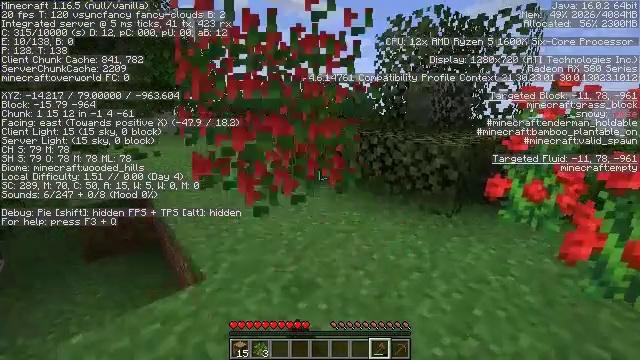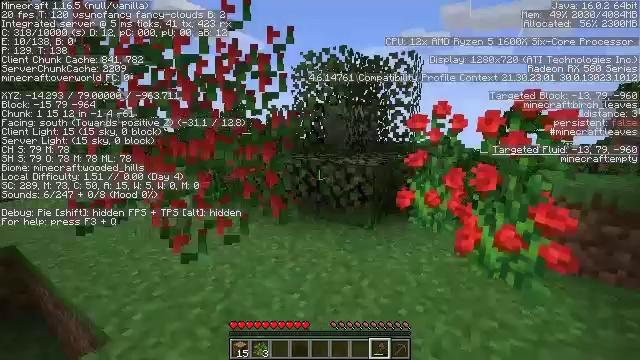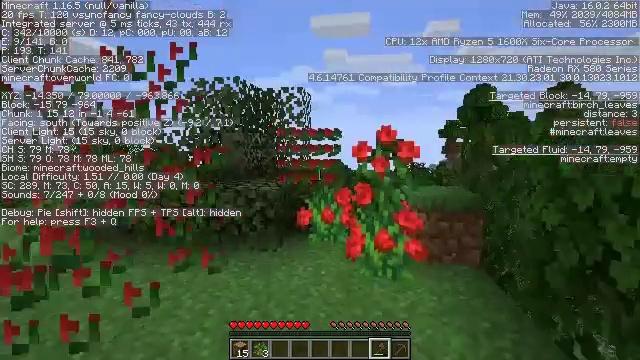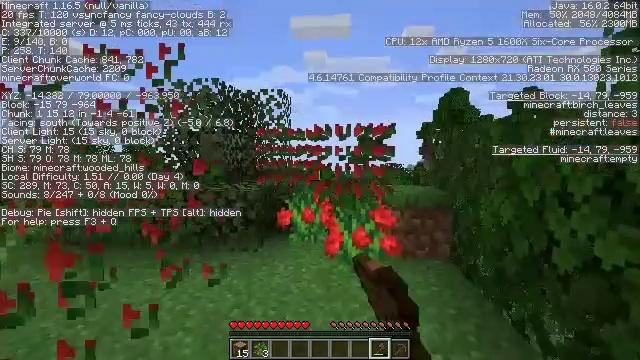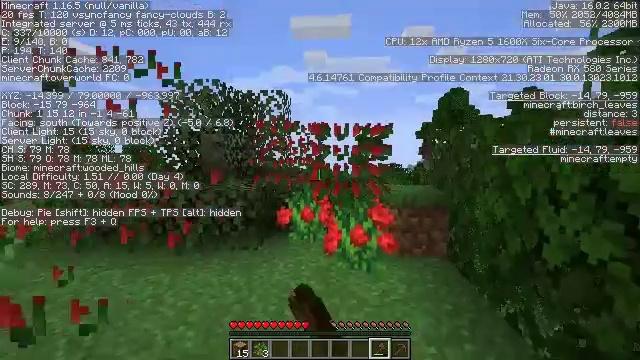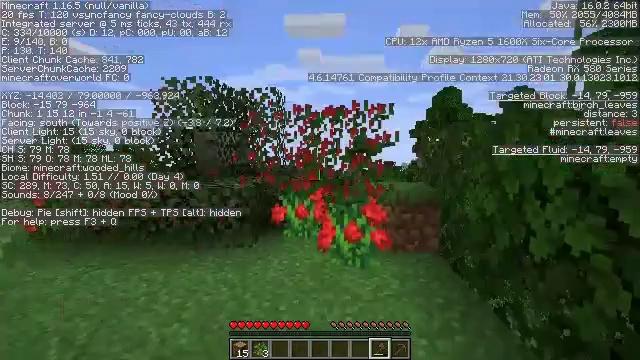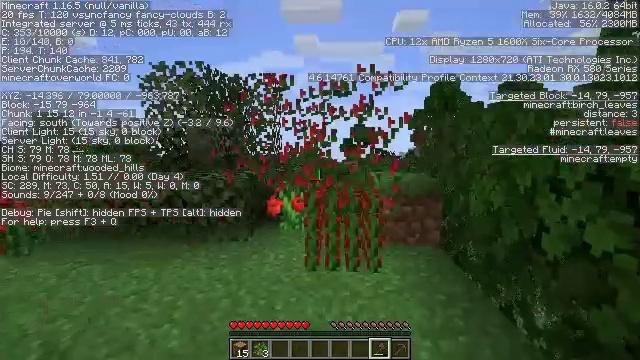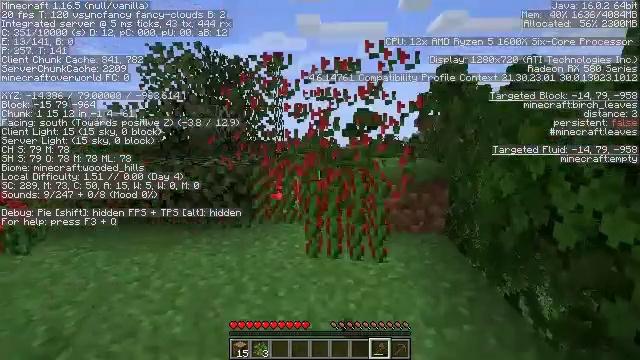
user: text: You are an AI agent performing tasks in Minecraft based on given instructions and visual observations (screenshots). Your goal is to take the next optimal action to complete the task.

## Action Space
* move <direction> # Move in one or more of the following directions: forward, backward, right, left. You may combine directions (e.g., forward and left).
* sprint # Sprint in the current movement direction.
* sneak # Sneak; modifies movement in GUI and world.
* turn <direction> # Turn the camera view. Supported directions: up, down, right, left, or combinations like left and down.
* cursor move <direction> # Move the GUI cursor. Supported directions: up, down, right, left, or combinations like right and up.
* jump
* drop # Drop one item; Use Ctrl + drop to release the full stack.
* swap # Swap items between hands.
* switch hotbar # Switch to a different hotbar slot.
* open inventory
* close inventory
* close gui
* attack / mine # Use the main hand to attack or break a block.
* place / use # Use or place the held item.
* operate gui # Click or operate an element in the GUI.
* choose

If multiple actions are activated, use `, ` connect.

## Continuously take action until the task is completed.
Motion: motion action
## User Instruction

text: Get some roses from the rose bush.
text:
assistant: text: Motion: move back, turn right and up, attack / mine
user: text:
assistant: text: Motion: move back, turn right and up, attack / mine
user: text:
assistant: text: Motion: turn right, attack / mine
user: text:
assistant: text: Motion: attack / mine
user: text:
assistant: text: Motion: move forward, turn right, attack / mine
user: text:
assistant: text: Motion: move forward, turn down, attack / mine
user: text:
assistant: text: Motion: move forward, turn down, attack / mine
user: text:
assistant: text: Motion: attack / mine